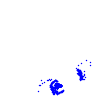
Particle: electron